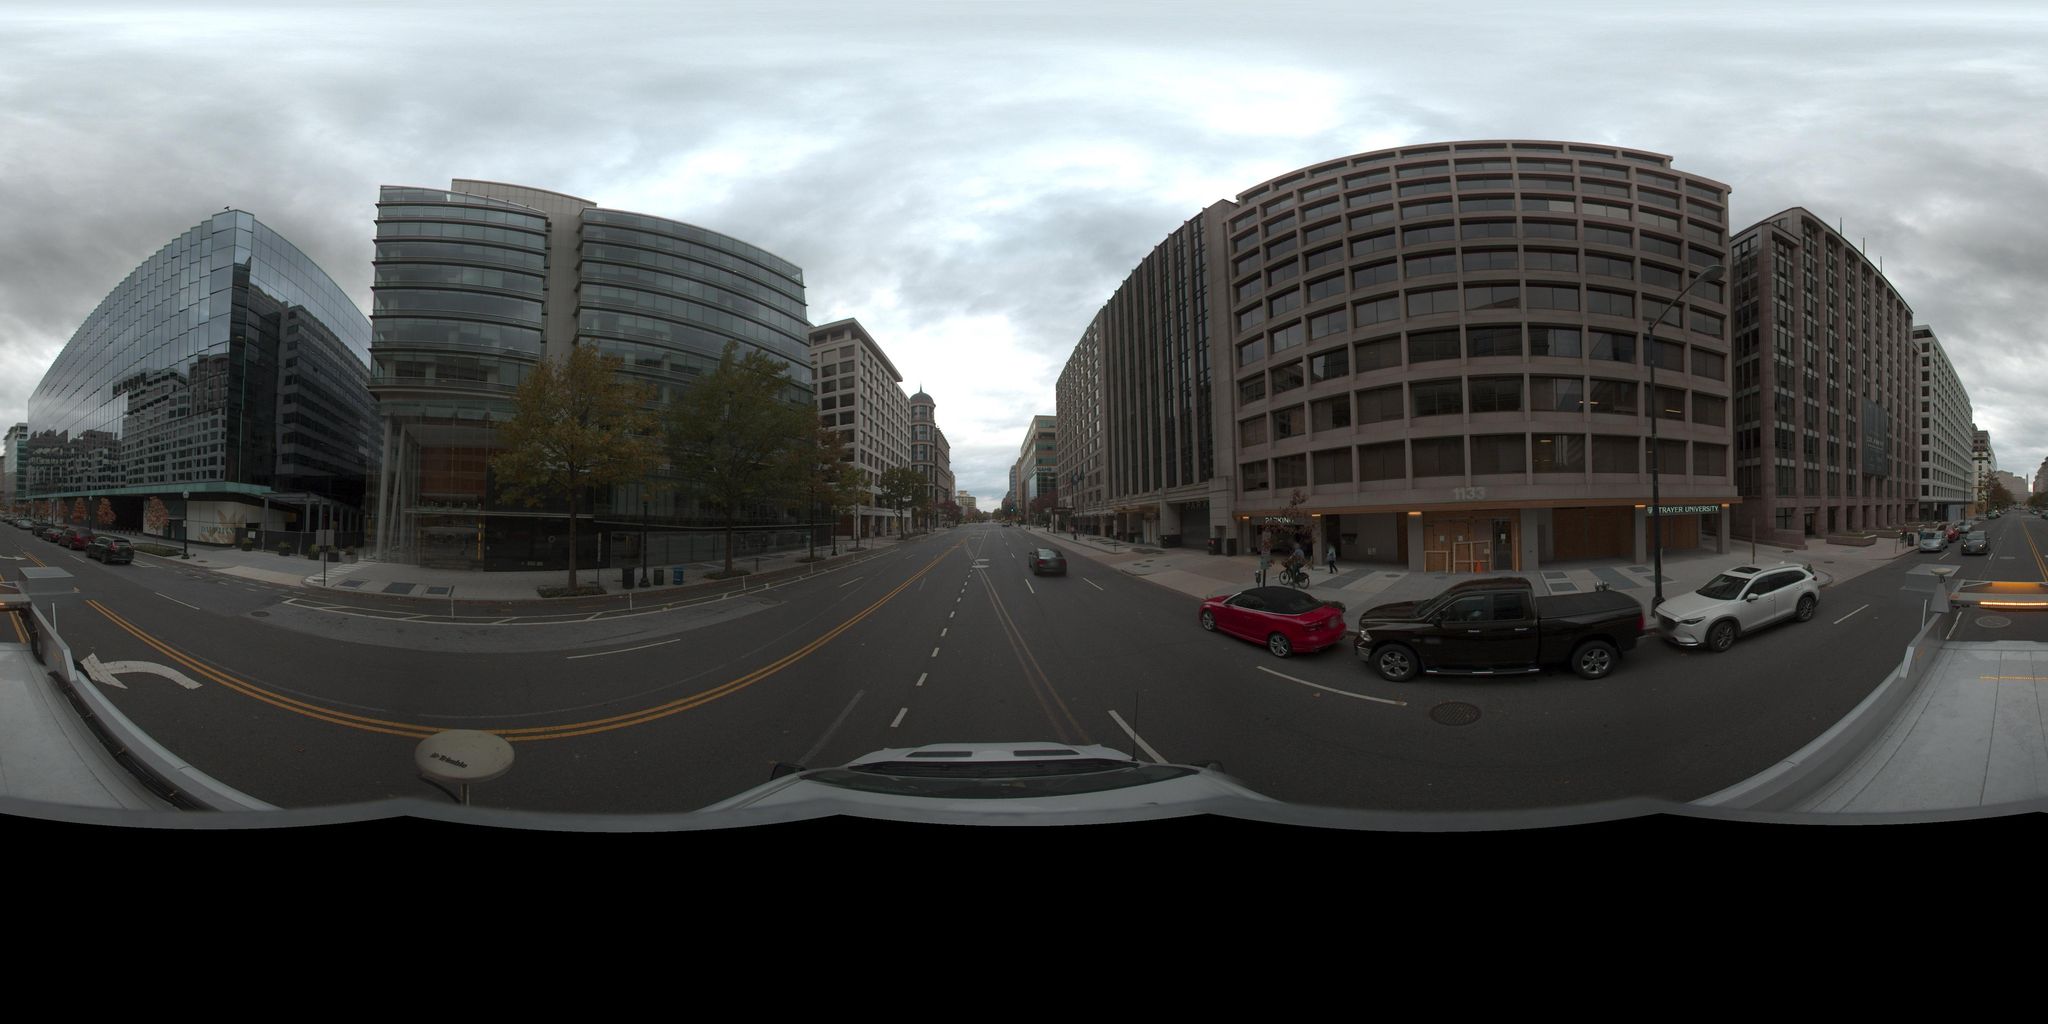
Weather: cloudy
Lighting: day
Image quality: good
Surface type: driving surface
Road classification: secondary
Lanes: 6
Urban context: urban centre
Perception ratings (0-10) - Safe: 1.69, Lively: 2.56, Beautiful: 3.25, Boring: 2.21, Depressing: 3, Wealthy: 3.48